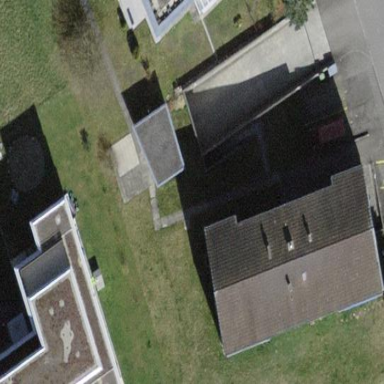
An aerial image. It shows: Building with tile roof.